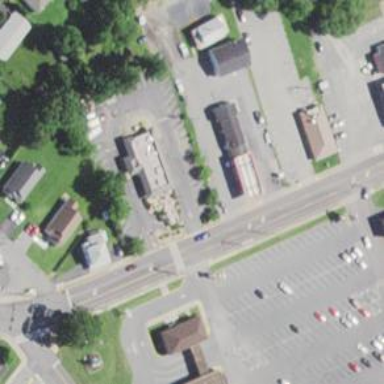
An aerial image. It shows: Convenience shop.